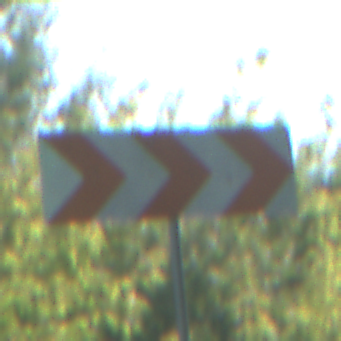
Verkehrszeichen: RichtungstafelnInKurvenGrossLinks
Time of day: MorningAfternoon
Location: Outdoor (Nature)
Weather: Clear
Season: NotSpecified
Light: Natural